Question: I am writing an iPhone app. My next step is to create a card object. I know how to do this theoretically, but my problem is coming from my lack of experience in Xcode.
This is my add item page

I want the user to specify a name and then choose an icon, either from the 3 most popular choices, another page of premade options, or take their own picture and use that.
Now, how do I show those choices in a way that the user can select one and I can collect their response? Right now, they are simply buttons, I can add my background image to them, but I don't know how to record their response. I would like it to show them their selection by adding that shadow around the box.
I'm not sure if a button is the best approach.
Also, I will need the same selection behavior for the image they take themselves, but I figure if I get the icon choices to work, I can figure out using a picture taken by the user.
Thanks for any help.
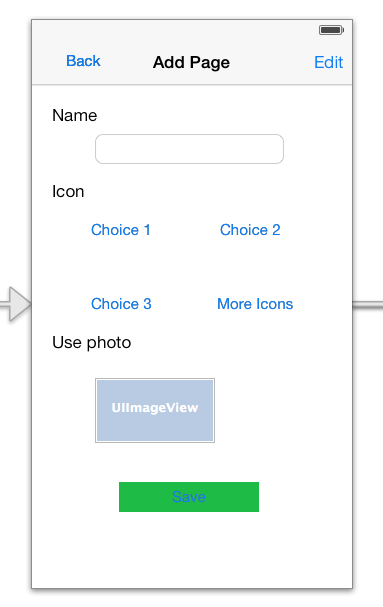
Answer: I would create button "Select image" below the uiimageview.
This button would present <URL> where you would have two options
a) select form existing
b) take a picture.
Then I would probably use <URL>